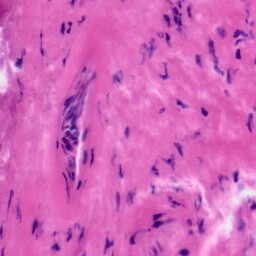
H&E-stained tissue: Tonsil